Question: Hi I have set of icons that I want to display one by one when it scroll down.
I used <URL> for the animations.
How can I add the delay function on my jquery so it will be visible one by one?
Any plugins that can alternate this kind of effect?
Any suggestions?
Thanks guys

html code
'''
<div id="create" class="col-lg-15 col-md-15 col-xs-12 col-sm-12 ac m-t20 m-b20">
<img src="//placehold.it/80x80" alt="folder" class="img-circle">
<div class="clear"></div>
<i class="fa fa-user fa-5x m-t10"></i>
<h4>Create an account</h4>
</div>
<div id="define" class="col-lg-15 col-md-15 col-xs-12 col-sm-12 ac m-t20 m-b20">
<img src="//placehold.it/80x80" alt="folder" class="img-circle">
<div class="clear"></div>
<i class="fa fa-pencil-square-o fa-5x m-t10"></i>
<h4>Define your API</h4>
</div>
<div id="sync" class="col-lg-15 col-md-15 col-xs-12 col-sm-12 ac m-t20 m-b20">
<img src="//placehold.it/80x80" alt="folder" class="img-circle">
<div class="clear"></div>
<i class="fa fa-refresh fa-5x m-t10"></i>
<h4>Sync the local client</h4>
</div>
<div id="cloud" class="col-lg-15 col-md-15 col-xs-12 col-sm-12 ac m-t20 m-b20" >
<img src="//placehold.it/80x80" alt="folder" class="img-circle">
<div class="clear"></div>
<i class="fa fa-cloud fa-5x m-t10"></i>
<h4>Get data from the cloud</h4>
</div>
<div id="scale" class="col-lg-15 col-md-15 col-xs-12 col-sm-12 ac m-t20 m-b20">
<img src="//placehold.it/80x80" alt="folder" class="img-circle">
<div class="clear"></div>
<i class="fa fa-bar-chart-o fa-5x m-t10"></i>
<h4>Scale as required</h4>
</div>
'''
css code
'''
#create, #define, #sync, #cloud, #scale
{
visibility:hidden;
}
'''
jquery code
'''
$(window).scroll(function () {
$('#kinect-logo').each(function () {
var imagePos = $(this).offset().top;
var topOfWindow = $(window).scrollTop();
if (imagePos < topOfWindow + 400) {
$(this).addClass("slideUp");
}
});
$('#create').each(function () {
var imagePos = $(this).offset().top;
var topOfWindow = $(window).scrollTop();
if (imagePos < topOfWindow + 400) {
$(this).delay(300).addClass("fadeIn");
}
});
$('#define').each(function () {
var imagePos = $(this).offset().top;
var topOfWindow = $(window).scrollTop();
if (imagePos < topOfWindow + 400) {
$(this).addClass("fadeIn");
}
});
$('#sync').each(function () {
var imagePos = $(this).offset().top;
var topOfWindow = $(window).scrollTop();
if (imagePos < topOfWindow + 400) {
$(this).addClass("fadeIn");
}
});
$('#cloud').each(function () {
var imagePos = $(this).offset().top;
var topOfWindow = $(window).scrollTop();
if (imagePos < topOfWindow + 400) {
$(this).addClass("fadeIn");
}
});
$('#scale').each(function () {
var imagePos = $(this).offset().top;
var topOfWindow = $(window).scrollTop();
if (imagePos < topOfWindow + 400) {
$(this).addClass("fadeIn").delay(300);
}
});
});
'''
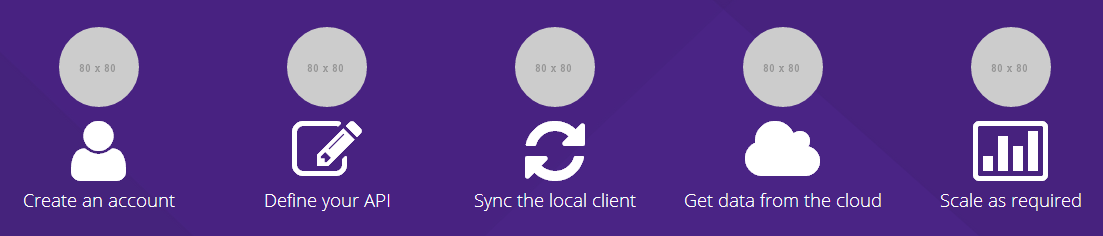
Answer: Try something like this
'''
$(window).scroll(function () {
$('#kinect-logo,#create,#define,#sync,#cloud,#scale').each(function (index,element) {
var imagePos = $(this).offset().top;
var topOfWindow = $(window).scrollTop();
if (imagePos < topOfWindow + 400) {
$(this).delay(index*600).queue(function(){
$(this).addClass("slideUp").dequeue();
});
}
});
});
'''
<URL>
<URL>